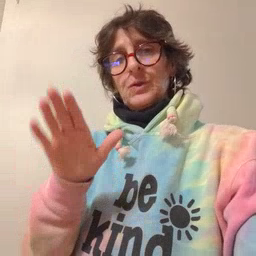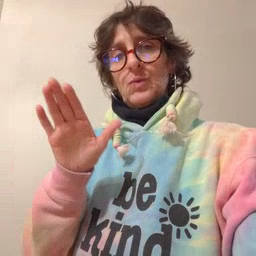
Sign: room